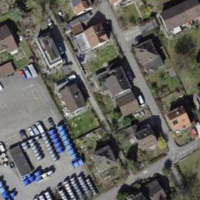
EUNIS habitat code: 54
Species observed at this site:
Dipsacus fullonum